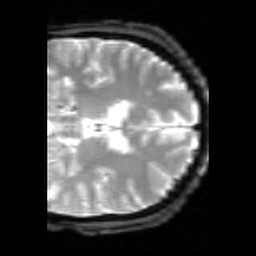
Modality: inplaneT2
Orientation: coronal
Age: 32
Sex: male